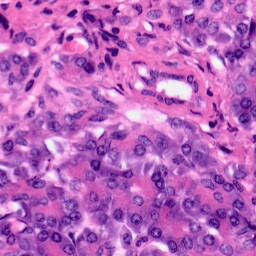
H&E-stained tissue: Pancreatic